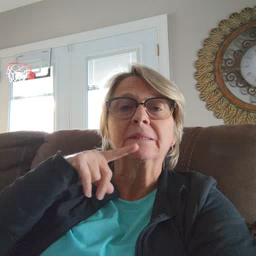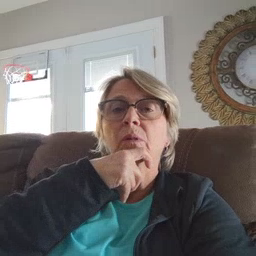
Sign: cereal